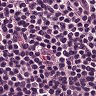
Metastatic tissue present: no